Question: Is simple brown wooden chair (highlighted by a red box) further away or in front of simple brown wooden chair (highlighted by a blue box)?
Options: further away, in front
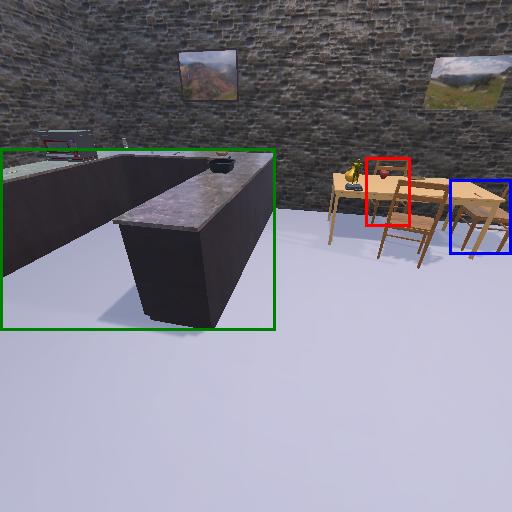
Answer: further away